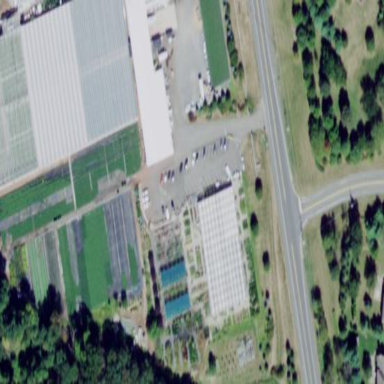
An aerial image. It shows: Greenhouse.